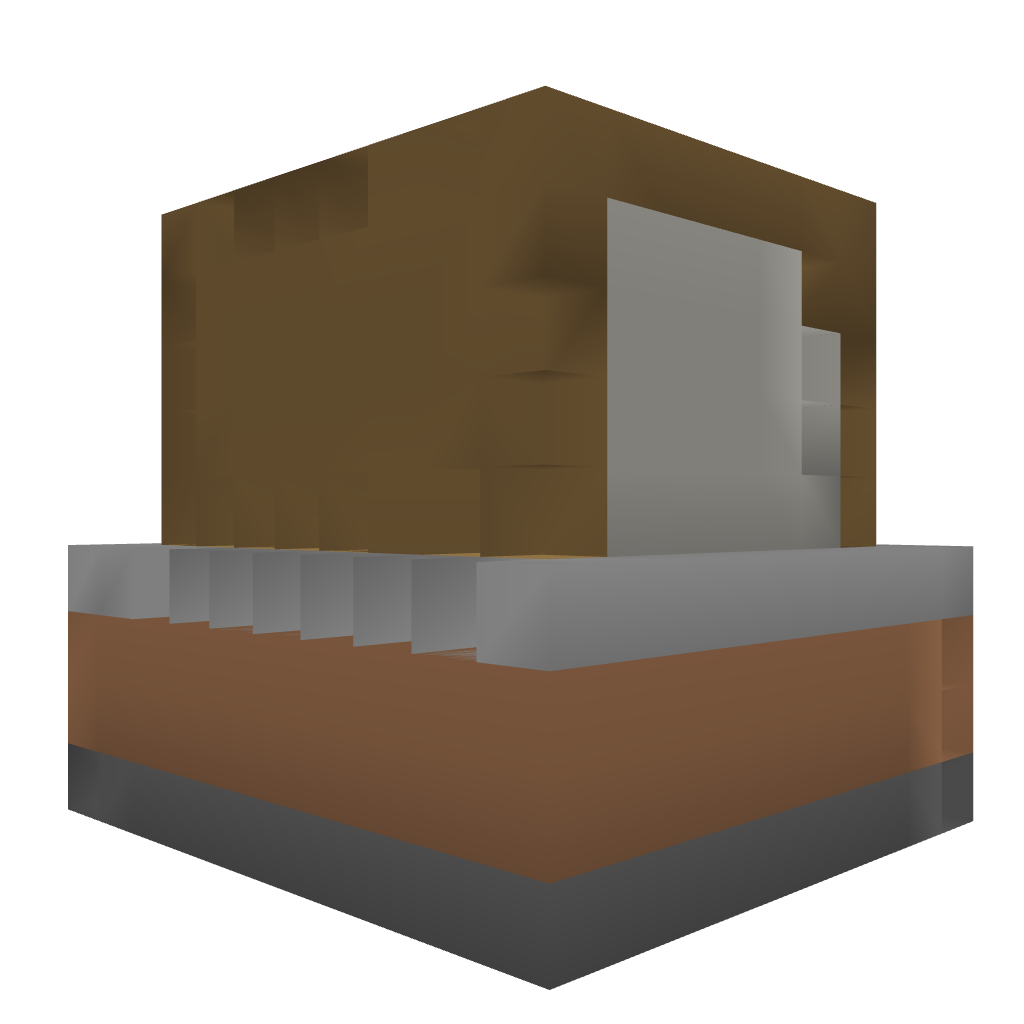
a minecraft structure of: Open Cafe